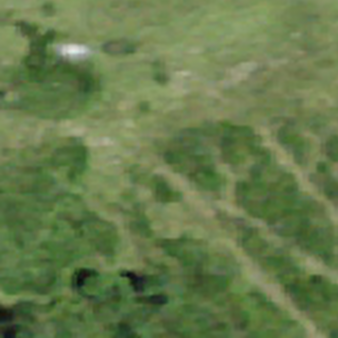
Label: other